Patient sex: M
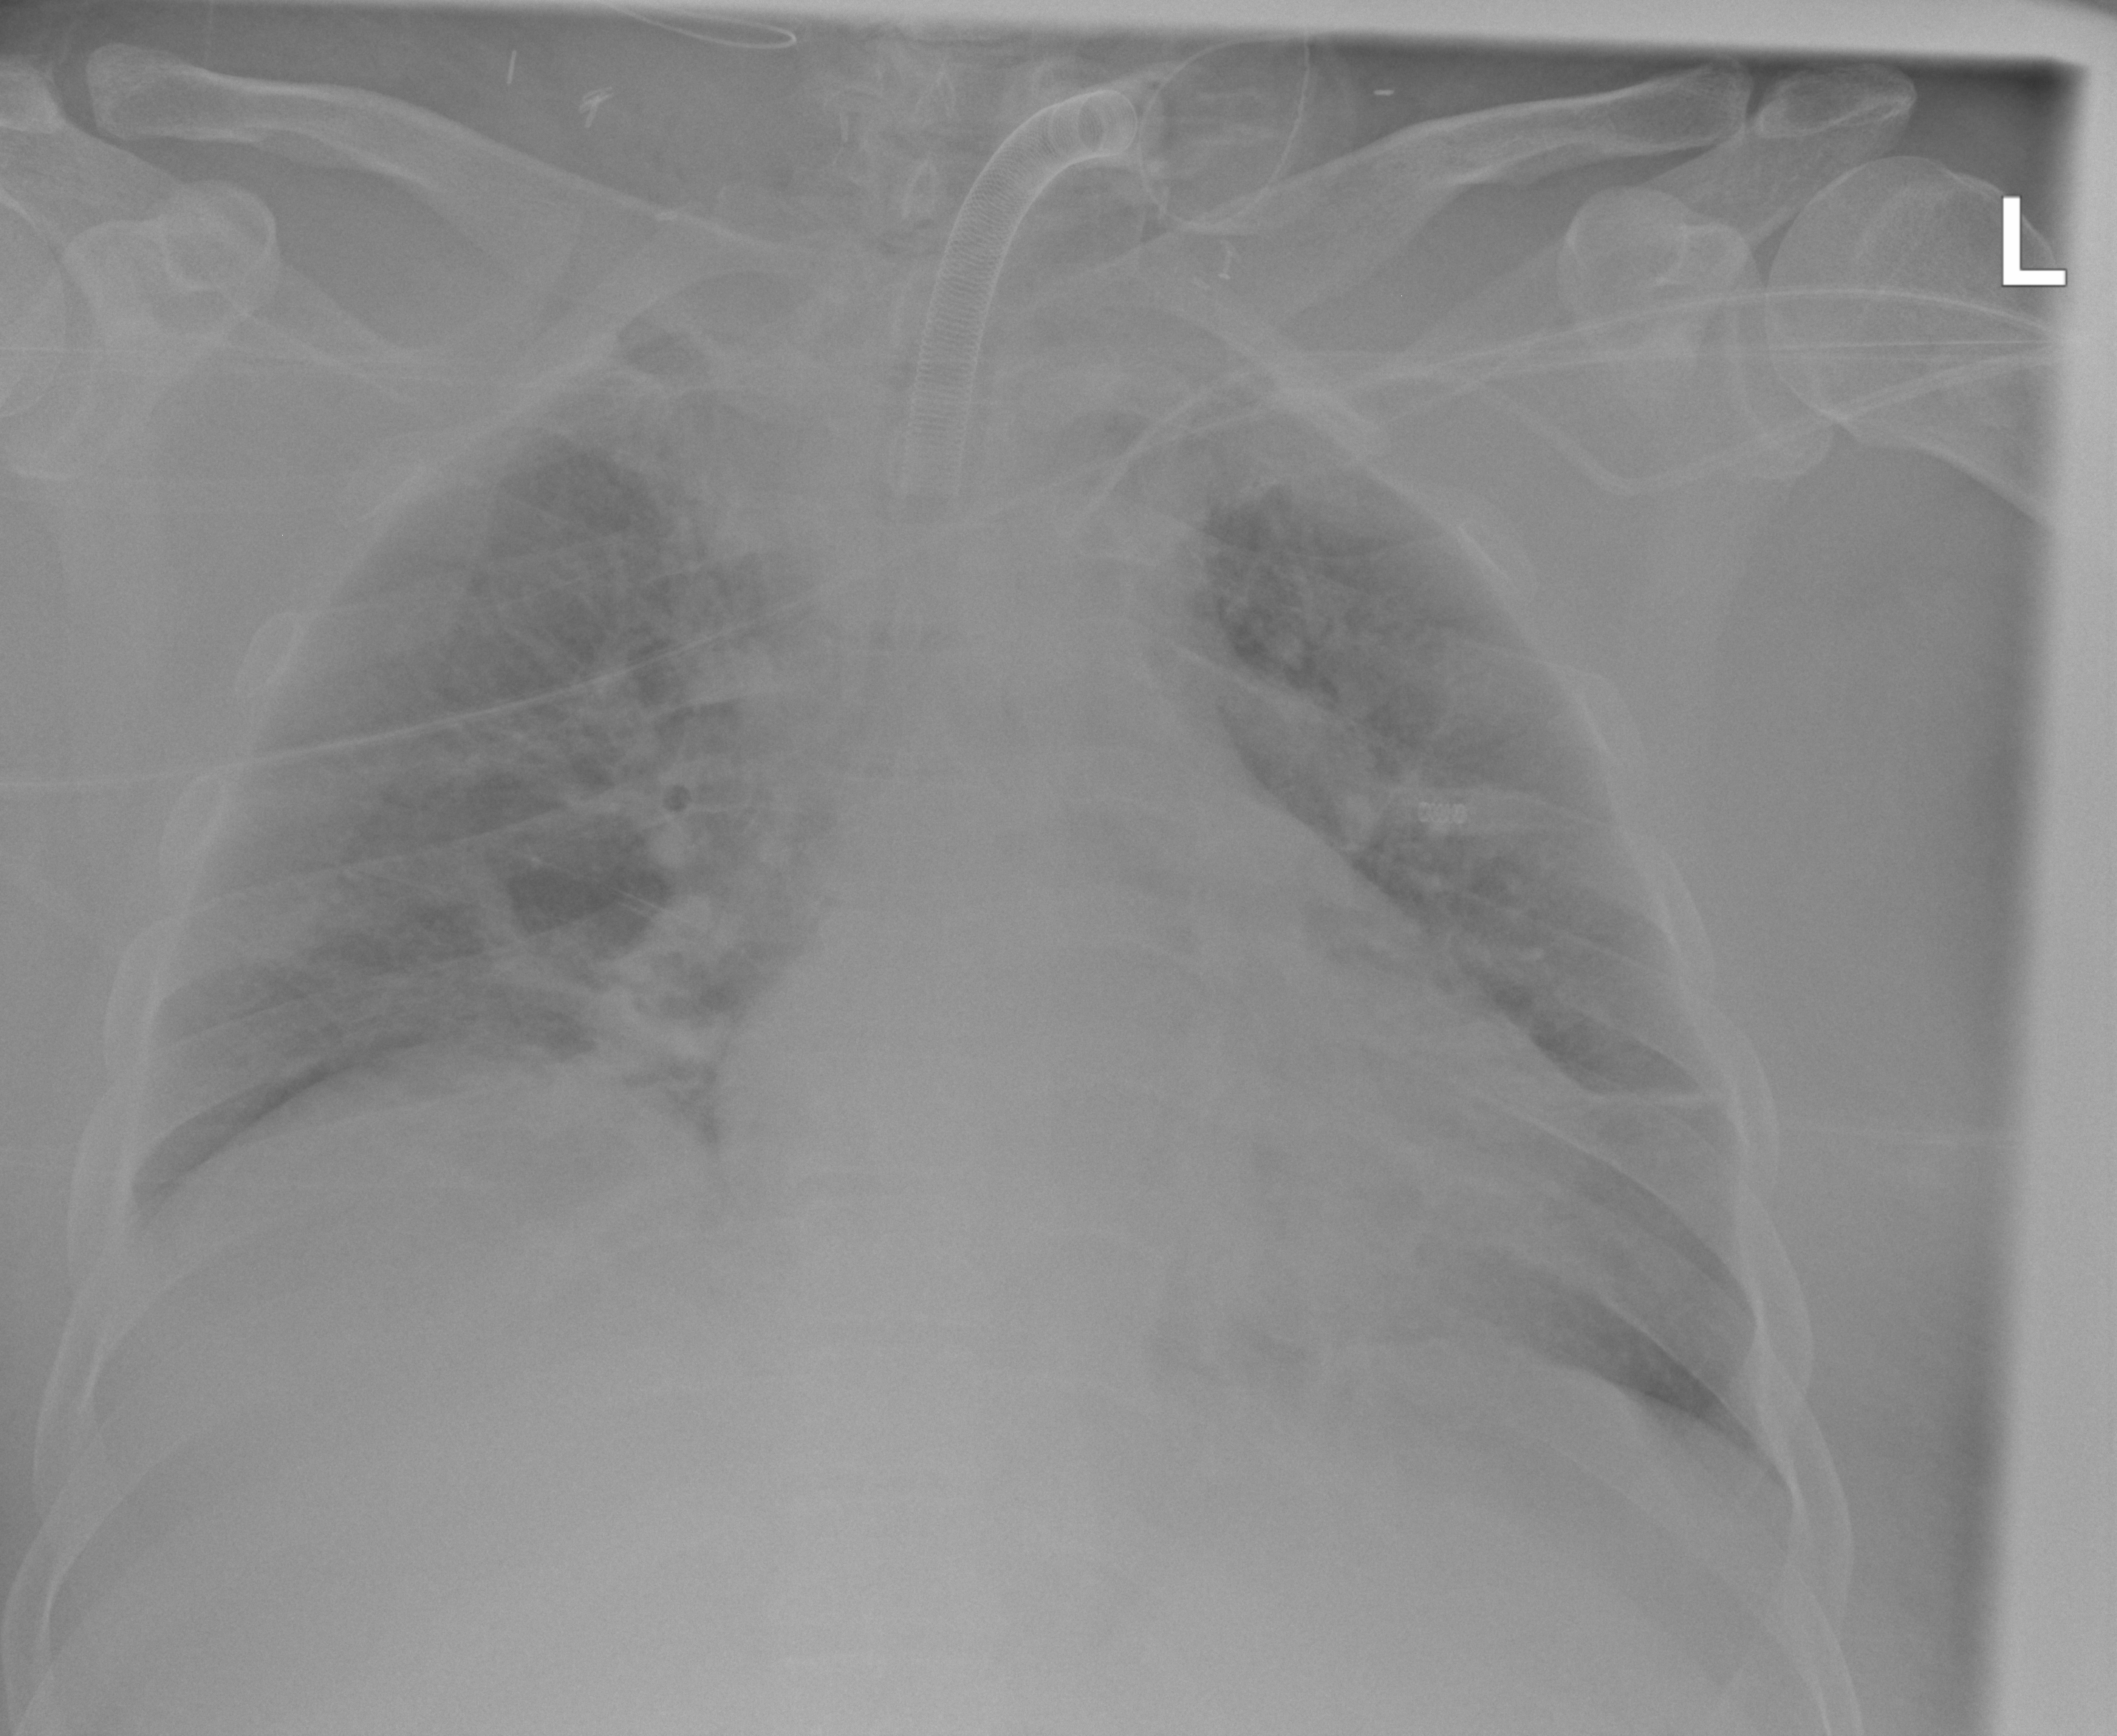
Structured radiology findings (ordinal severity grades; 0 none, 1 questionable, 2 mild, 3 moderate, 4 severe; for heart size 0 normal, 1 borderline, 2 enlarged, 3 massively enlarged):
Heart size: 1
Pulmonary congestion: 0
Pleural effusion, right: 0
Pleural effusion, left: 0
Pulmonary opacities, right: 1
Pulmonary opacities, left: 1
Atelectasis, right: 2
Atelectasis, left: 2